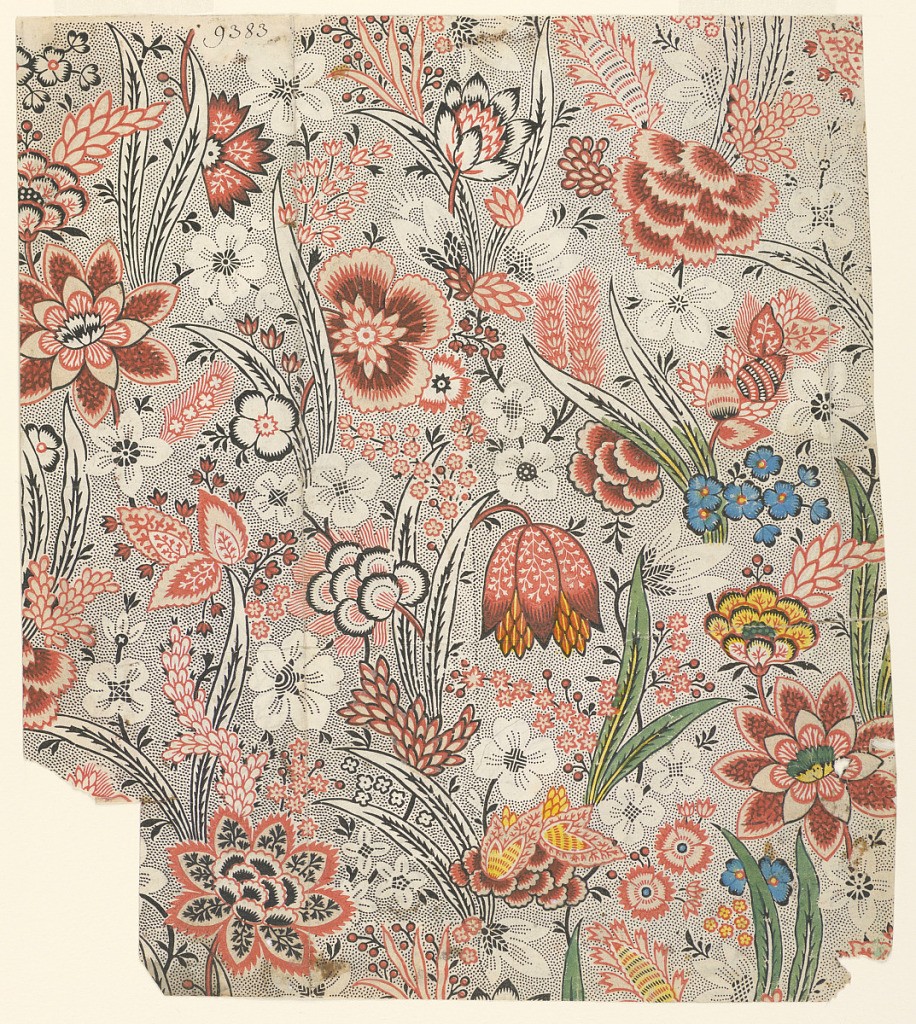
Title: Design for Printed Textile
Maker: Oberkampf & Cie., Jouy-en-Josas, France, 1759–1815
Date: ca. 1759–1815
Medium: Woodcut on cream laid paper, lined
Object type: Print
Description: Allover floral design in orange, brown, yellow, blue, green, and black.